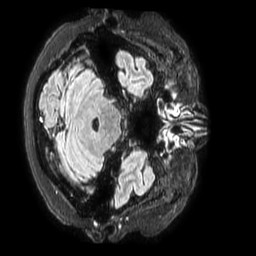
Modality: FLAIR
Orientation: axial
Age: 60
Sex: female
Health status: ill
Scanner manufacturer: philips
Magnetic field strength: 3 T
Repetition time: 4.8 s
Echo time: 0.34 s